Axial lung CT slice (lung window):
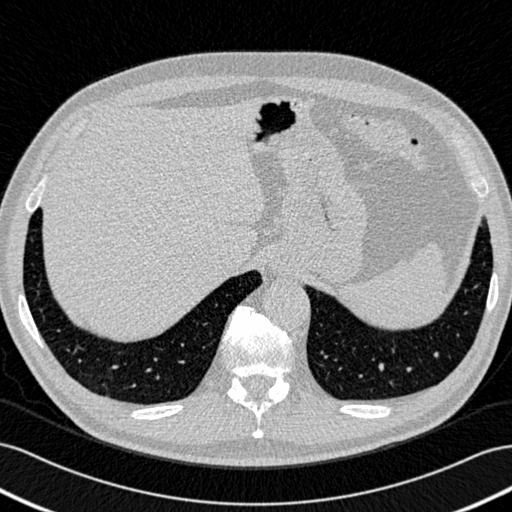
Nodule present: no